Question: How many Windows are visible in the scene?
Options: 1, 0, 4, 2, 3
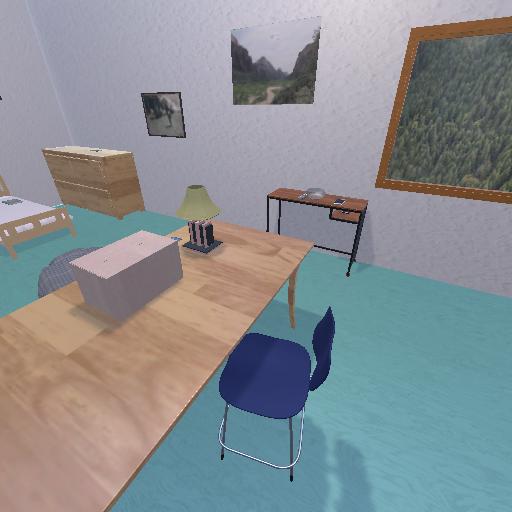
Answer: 1